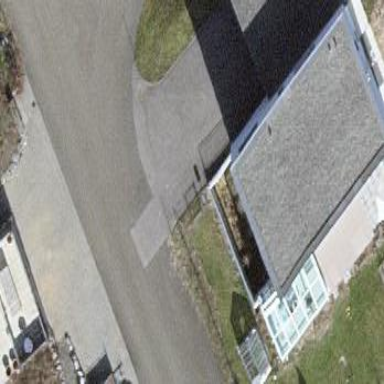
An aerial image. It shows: Simple house.